Aerial crown-view tile of a tropical tree (Barro Colorado Island, Panama), acquired 20241216:
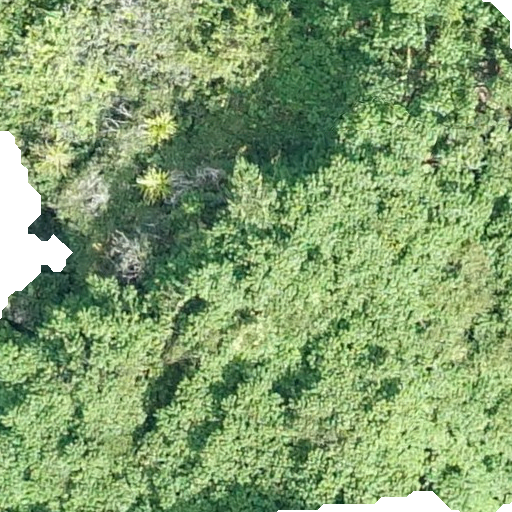
Species: Tachigali panamensis
GBIF accepted scientific name: Tachigali panamensis
Crown area: 510.442 m²